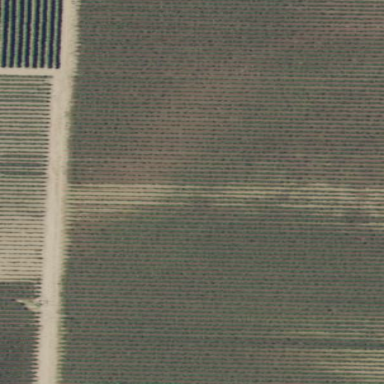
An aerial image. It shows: Vineyard growing grapes.